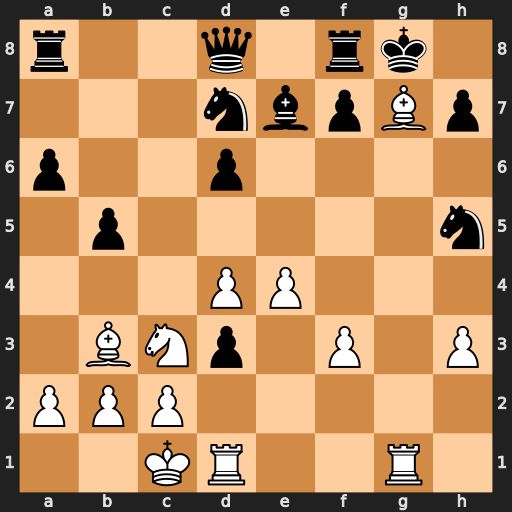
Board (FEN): r2q1rk1/3nbpBp/p2p4/1p5n/3PP3/1BNp1P1P/PPP5/2KR2R1
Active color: w
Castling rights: -
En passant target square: -
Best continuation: Bf6+ Ng7 Rxg7+ Kh8 Rg8+ Kxg8 Rg1#